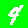
Digit: 4